Question: I want to update in and 'ArrayAdapter' a 'TextView' when user will click '+' or '-' button. I cannot figure out how can I change data of individual in 'ArrayApapter'.
Here is a image for better explanation what I want to do :

'''
public View getView(int position, View countView, ViewGroup parent) {
View listView = countView;
if (listView == null) {
listView = LayoutInflater.from(getContext()).inflate(R.layout.listview, parent, false);
}
word currentWord = getItem(position);
TextView foodName = (TextView) listView.findViewById(R.id.food);
Button minus = (Button) listView.findViewById(R.id.minus);
Button add = (Button) listView.findViewById(R.id.add);
TextView total = (TextView) listView.findViewById(R.id.total);
add.setOnClickListener(new View.OnClickListener() {
@Override
public void onClick(View v) {
}
});
minus.setOnClickListener(new View.OnClickListener() {
@Override
public void onClick(View v) {
}
});
return listView;
}
'''
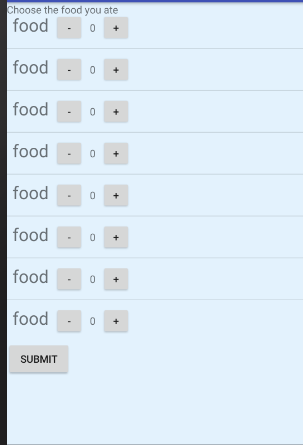
Answer: Whenever you are making a change through onclicklistener then just only change your data. like if your are using ArrayList> then just change the any value whatever you want like if your press 4th element with add+ then get the 4th item from the list and set it to +1. and then refresh your adapter with notifydatasetChanged().
In the above code you are only showing the UI part in the list whenever you will use data with you can do it then very easily.